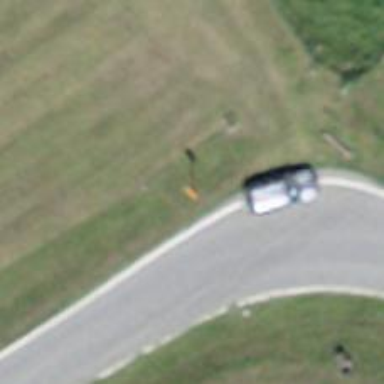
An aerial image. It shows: Pole supporting pipeline marker with roof cover.